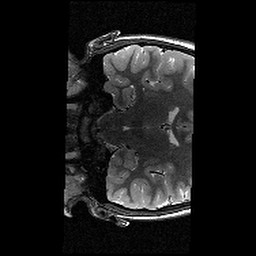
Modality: T2w
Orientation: coronal
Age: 11
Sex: female
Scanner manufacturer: siemens
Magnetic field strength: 3 T
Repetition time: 9.23 s
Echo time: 0.067 s